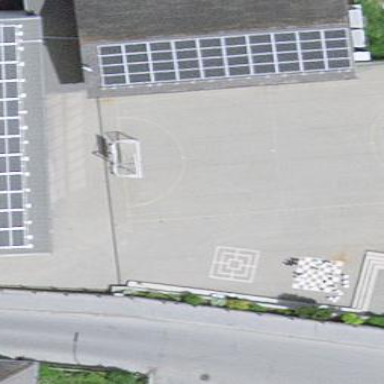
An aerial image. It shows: School.